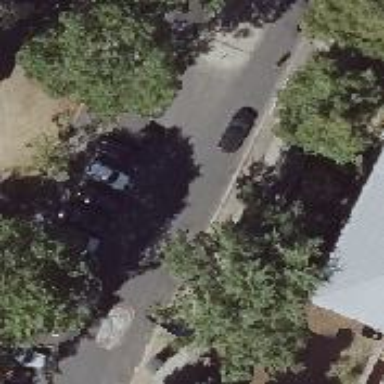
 there is designated bicycle road along the street."